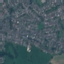
Land use / land cover class: Residential